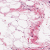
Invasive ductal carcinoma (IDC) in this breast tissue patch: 0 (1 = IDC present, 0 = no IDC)